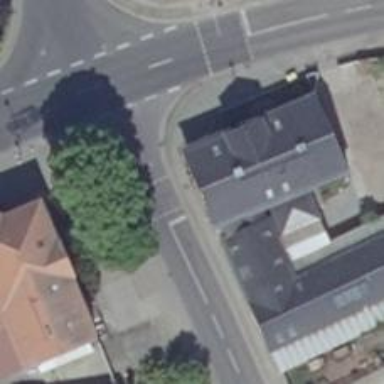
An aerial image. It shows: Road with traffic signals at the crossing.